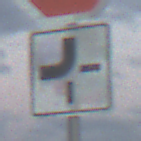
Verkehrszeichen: VerlaufVorfahrtsstrasse2
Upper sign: Stop
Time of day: SunriseSunset
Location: Outdoor (Nature)
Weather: PartlyCloudy
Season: NotSpecified
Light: Natural